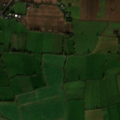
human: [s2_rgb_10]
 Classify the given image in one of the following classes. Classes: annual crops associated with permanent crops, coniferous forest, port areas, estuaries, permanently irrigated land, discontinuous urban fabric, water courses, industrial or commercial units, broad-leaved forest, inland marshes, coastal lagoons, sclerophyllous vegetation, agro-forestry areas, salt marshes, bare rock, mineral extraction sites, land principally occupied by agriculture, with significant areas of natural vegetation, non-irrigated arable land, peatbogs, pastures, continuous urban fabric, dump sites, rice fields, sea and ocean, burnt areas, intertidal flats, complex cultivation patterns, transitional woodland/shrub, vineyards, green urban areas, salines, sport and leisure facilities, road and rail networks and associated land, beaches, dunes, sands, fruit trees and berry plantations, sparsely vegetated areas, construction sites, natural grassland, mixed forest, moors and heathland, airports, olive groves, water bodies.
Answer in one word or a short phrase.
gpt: non-irrigated arable land, pastures